Question: For my plugin I'm trying to access the selected code in a CompilationUnitEditor. Therefore I added a contribution to the context menu and use following code:
'''
public class ContextMenuHandler implements IEditorActionDelegate {
private IEditorPart editorPart;
@Override
public void setActiveEditor(IAction action, IEditorPart editorPart) {
this.editorPart = editorPart;
}
@Override
public void run(IAction action) {
JavaUI.getEditorInputJavaElement(editorPart.getEditorInput());
}
@Override
public void selectionChanged(IAction action, ISelection selection) {
if (selection instanceof TextSelection) {
TextSelection text = (TextSelection) selection;
System.out.println("Text: " + text.getText());
} else {
System.out.println(selection);
}
}
}
'''
Now the problem is that the method selectionChanged(...) is only called when i really select something so that I could copy/paste it. But I want to access the Code elements that are highlighted like this (here I would like to get the "IEditorPart")

Unfortunately, I have no idea what I should look for.
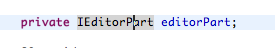
Answer: Using the inputs from the other answers, I ended up with the following solution:
'''
@Override
public void setActiveEditor(IAction action, IEditorPart editorPart) {
((CompilationUnitEditor) editorPart).getViewer().addTextListener(new ITextListener() {
@Override
public void textChanged(TextEvent event) {
selectedText = event.getText();
}
});
}
'''